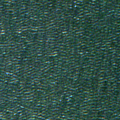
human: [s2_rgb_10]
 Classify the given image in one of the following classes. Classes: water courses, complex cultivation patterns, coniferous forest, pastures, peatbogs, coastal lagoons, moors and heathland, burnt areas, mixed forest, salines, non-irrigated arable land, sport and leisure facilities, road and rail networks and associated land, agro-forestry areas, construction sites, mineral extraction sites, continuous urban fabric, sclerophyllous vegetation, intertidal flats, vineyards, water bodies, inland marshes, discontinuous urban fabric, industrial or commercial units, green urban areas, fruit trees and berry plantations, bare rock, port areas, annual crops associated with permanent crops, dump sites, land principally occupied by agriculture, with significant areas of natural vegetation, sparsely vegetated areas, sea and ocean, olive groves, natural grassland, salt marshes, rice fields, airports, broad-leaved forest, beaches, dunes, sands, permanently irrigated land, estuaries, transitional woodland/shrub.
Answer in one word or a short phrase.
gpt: sea and ocean